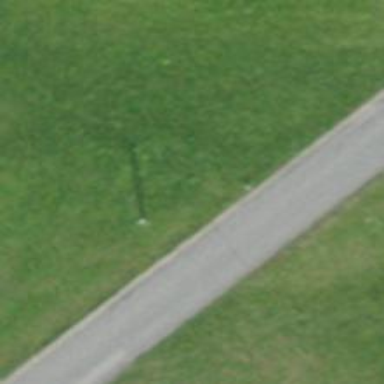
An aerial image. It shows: Minor power line.